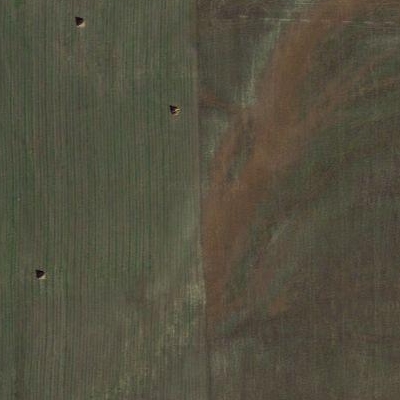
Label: Field